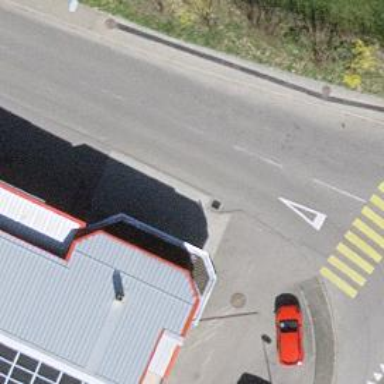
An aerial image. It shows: Fuel station.